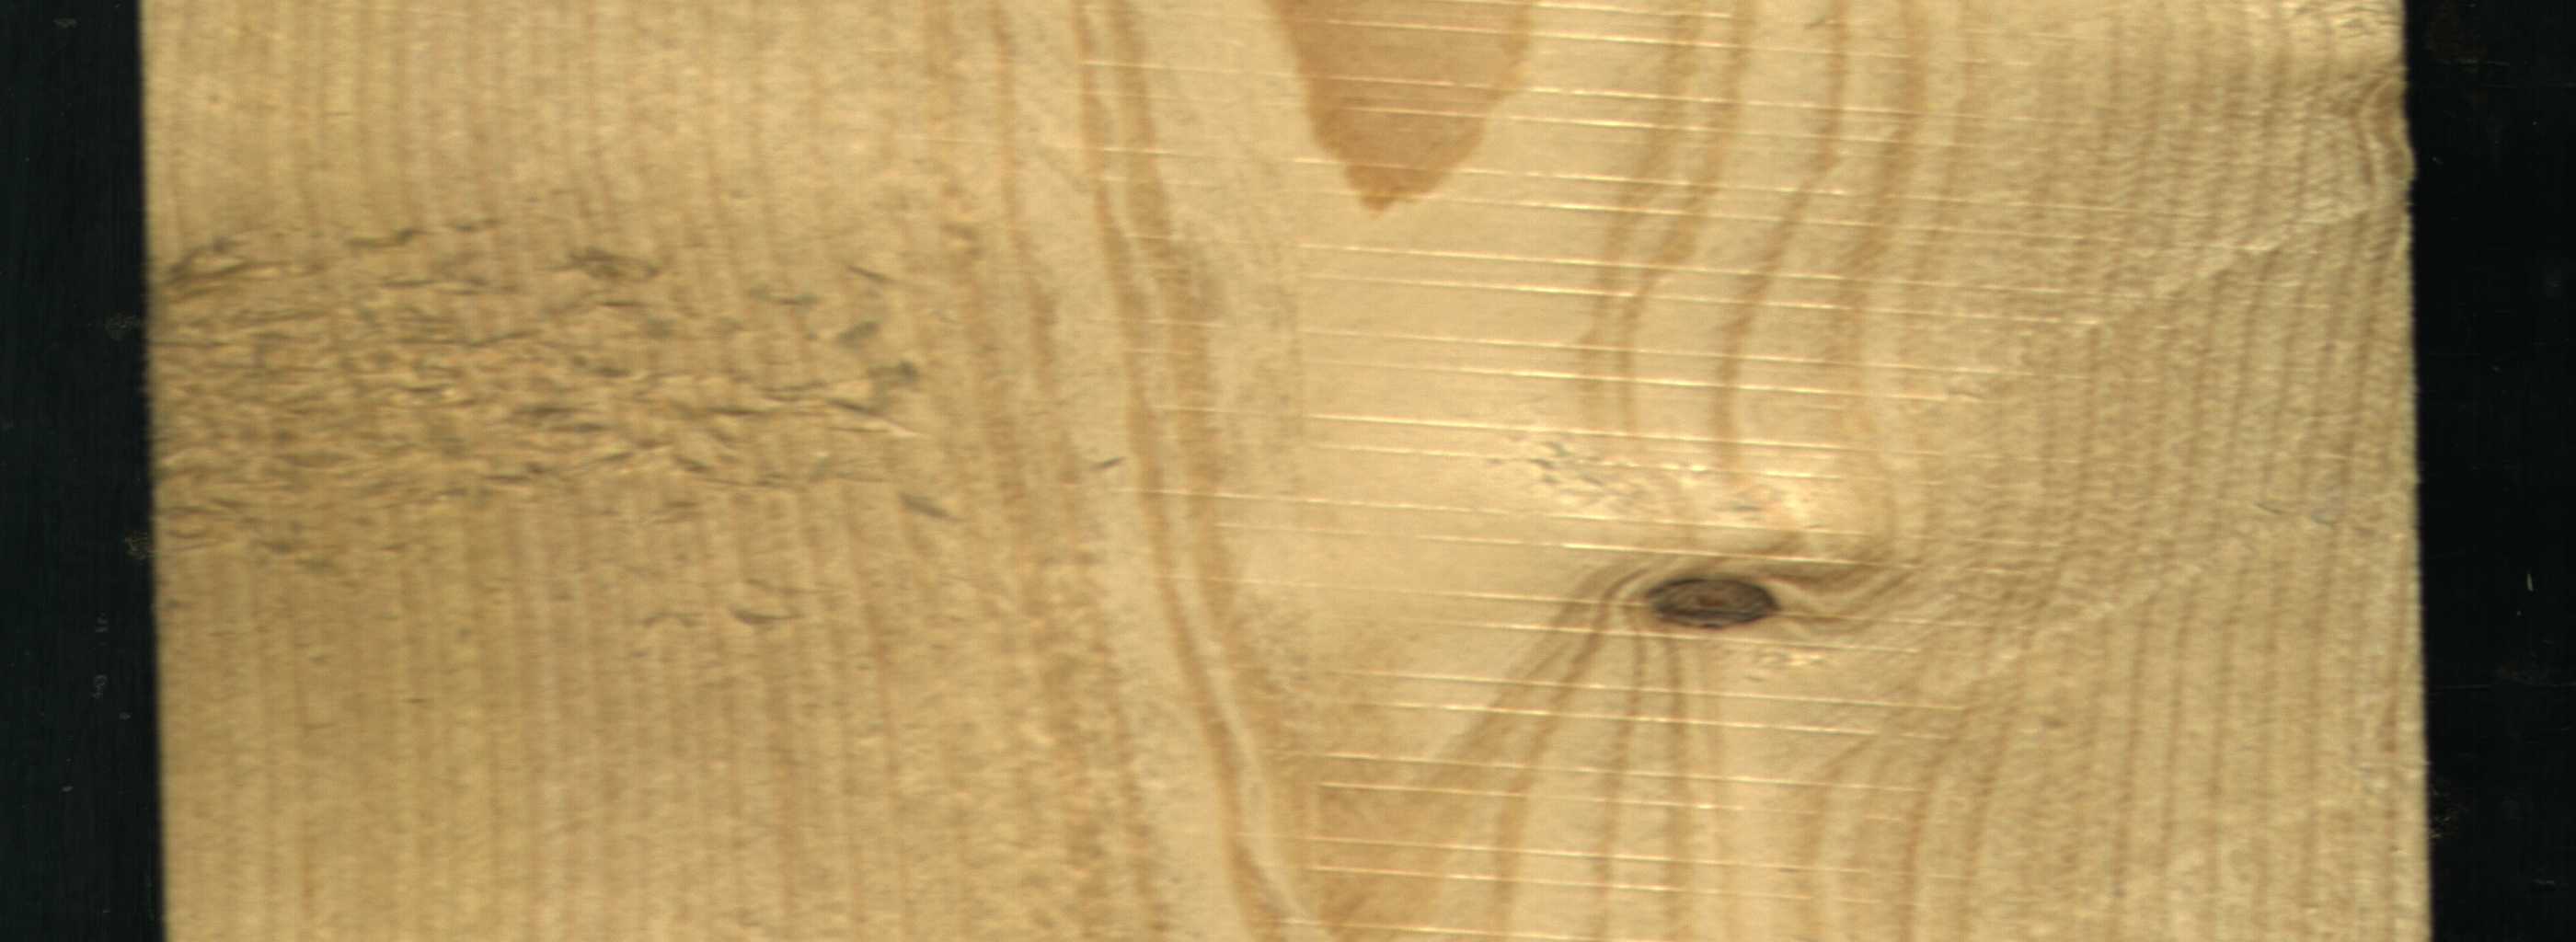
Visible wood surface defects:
Live_Knot